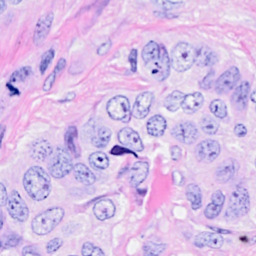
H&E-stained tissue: Breast